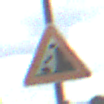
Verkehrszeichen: SteinschlagRechts
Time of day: Midday
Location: Outdoor (RoadRail)
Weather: PartlyCloudy
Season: NotSpecified
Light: Natural